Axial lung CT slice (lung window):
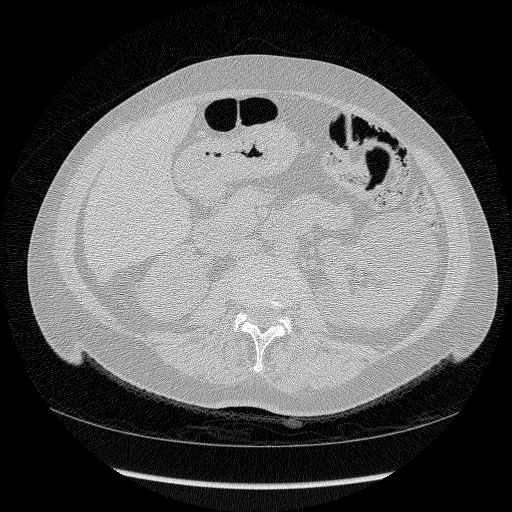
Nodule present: no